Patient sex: M
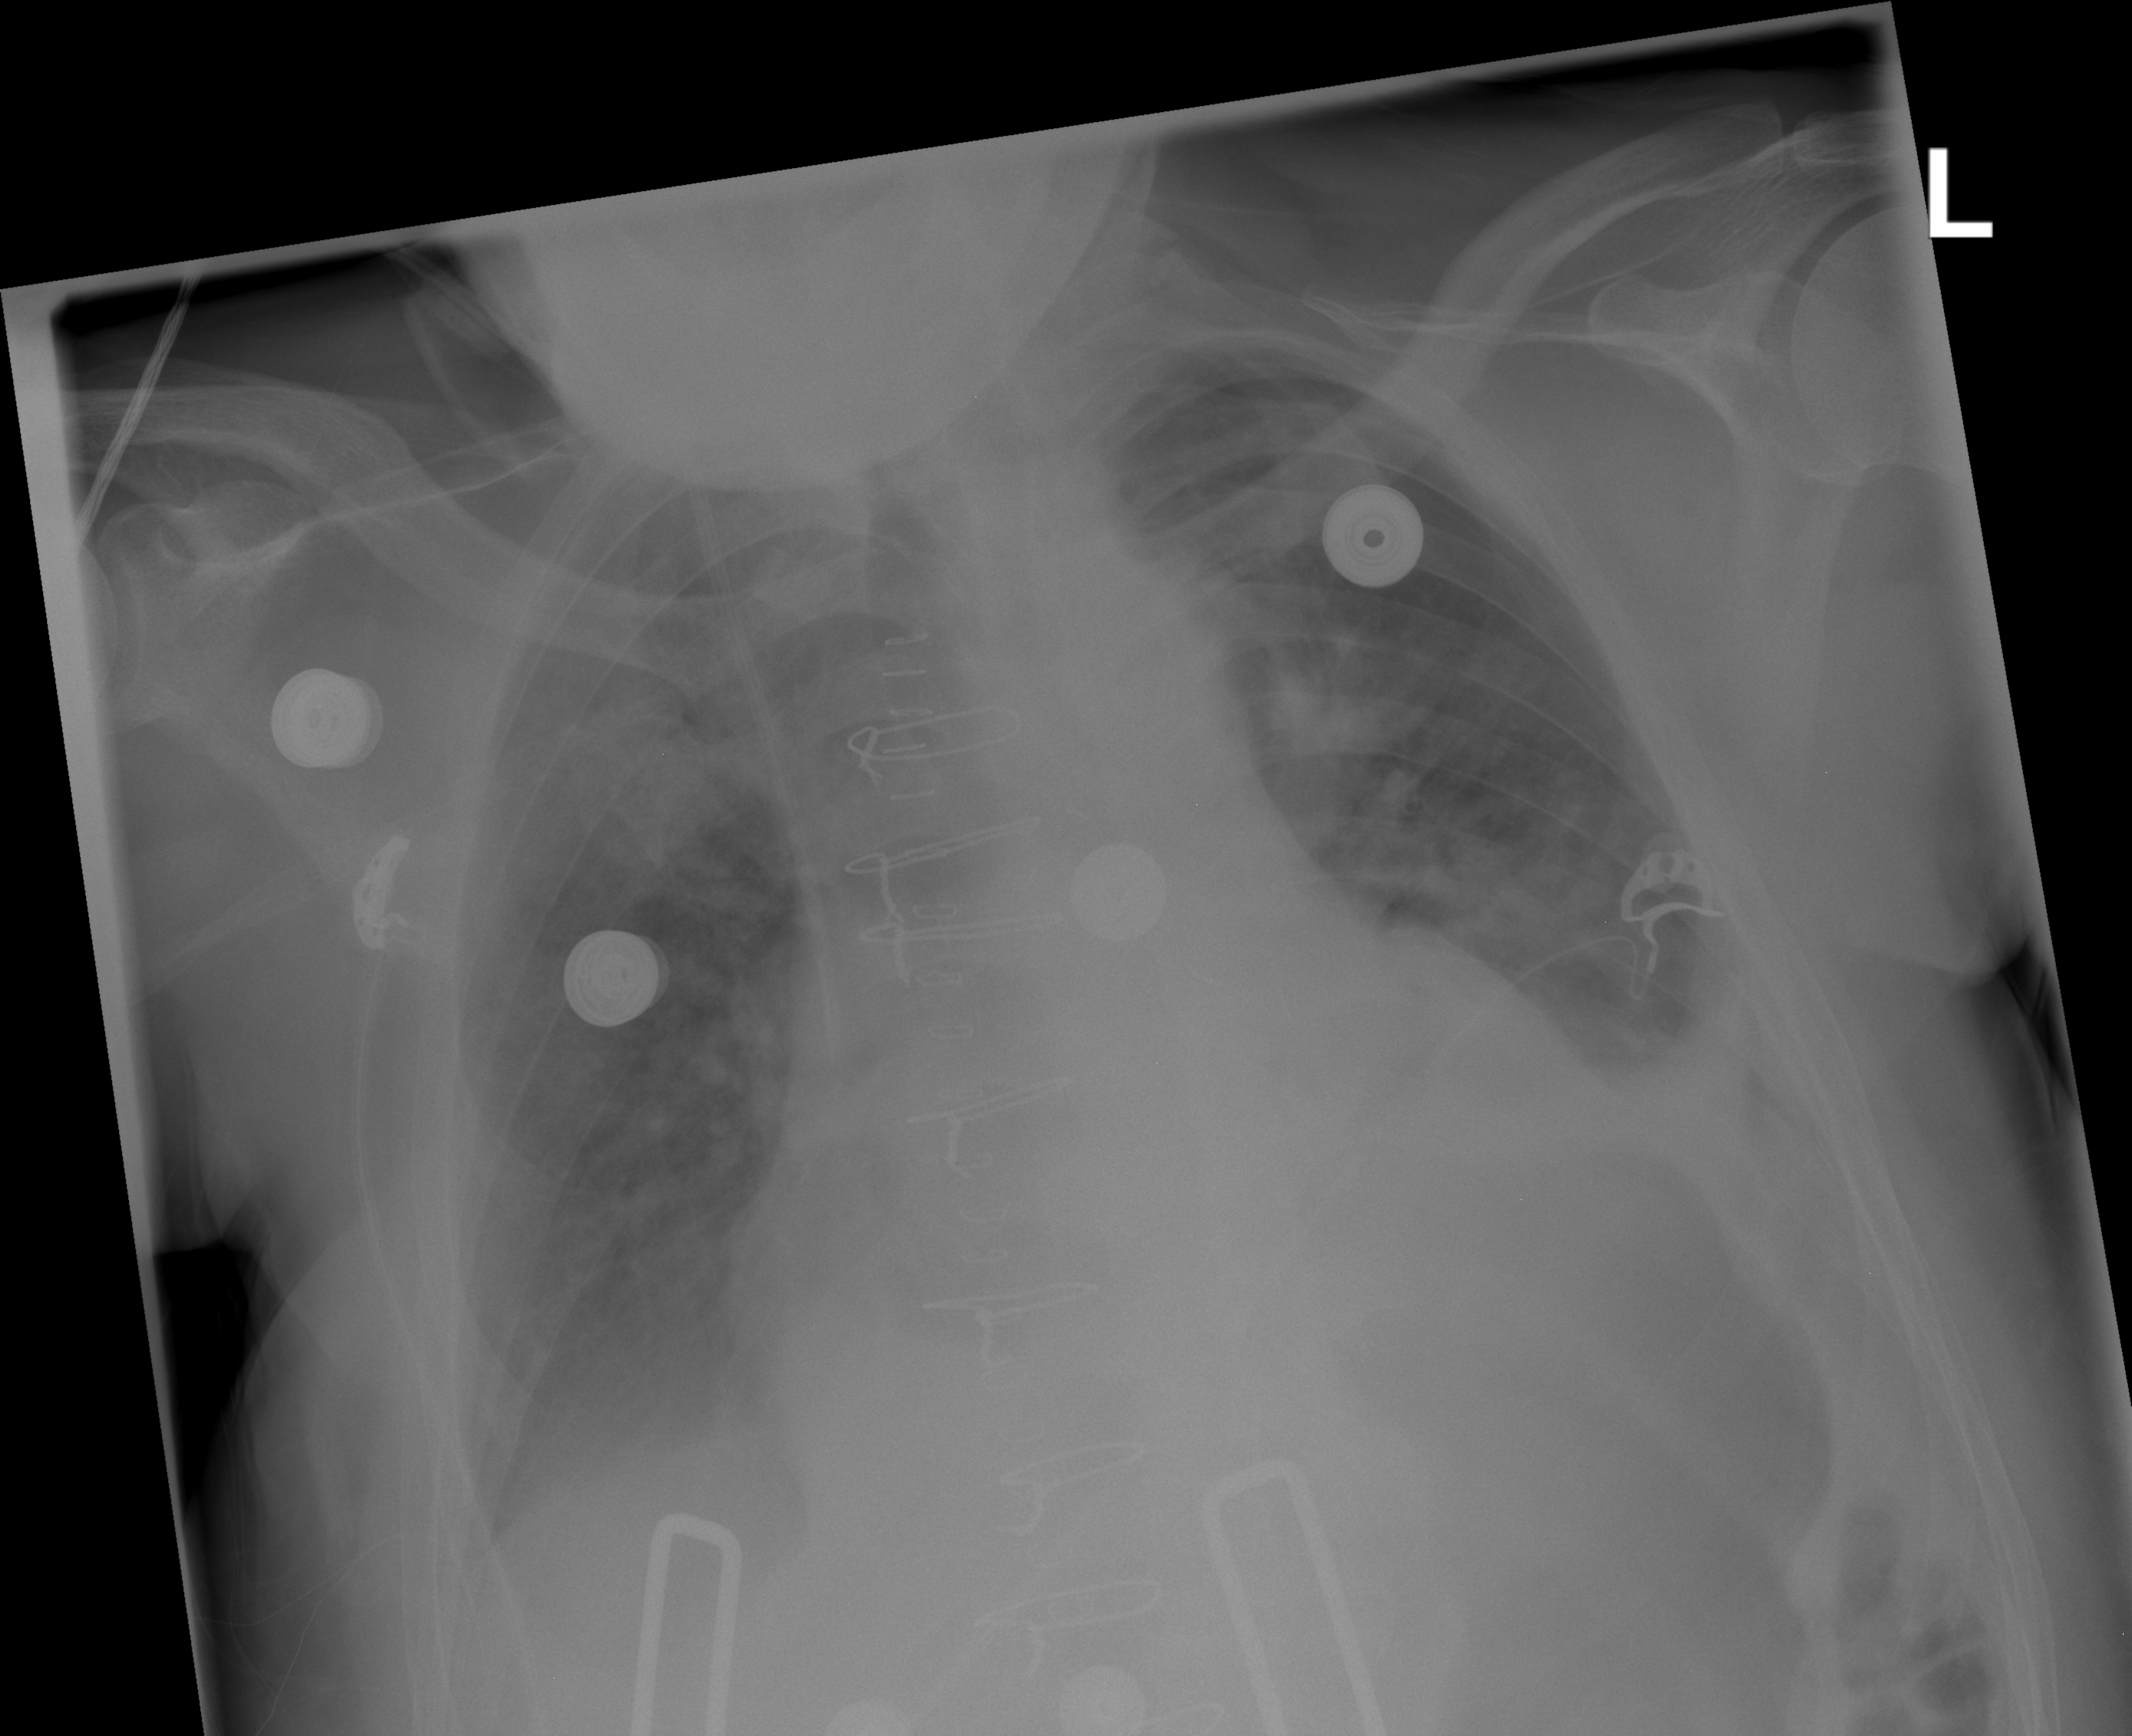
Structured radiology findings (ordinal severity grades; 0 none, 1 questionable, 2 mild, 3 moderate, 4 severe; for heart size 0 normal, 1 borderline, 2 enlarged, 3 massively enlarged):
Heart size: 2
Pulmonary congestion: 3
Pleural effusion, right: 2
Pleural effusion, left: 3
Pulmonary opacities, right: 2
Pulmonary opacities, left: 1
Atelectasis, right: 2
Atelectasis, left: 2